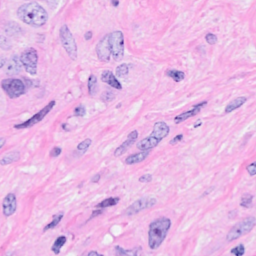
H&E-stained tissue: Breast